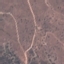
Land use / land cover class: HerbaceousVegetation